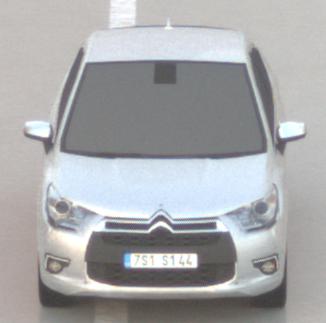
Make: Citroen
Model: DS 4 VTi 120
Detailed model: DS 4
Model produced from: 2011/05
Model produced until: 2015/01
Doors: 5
Color: white
Road condition: wet road
Daytime: dawn
Contrast: low contrast